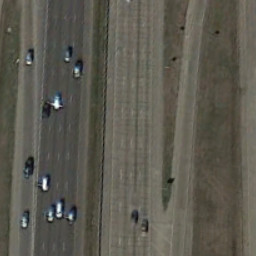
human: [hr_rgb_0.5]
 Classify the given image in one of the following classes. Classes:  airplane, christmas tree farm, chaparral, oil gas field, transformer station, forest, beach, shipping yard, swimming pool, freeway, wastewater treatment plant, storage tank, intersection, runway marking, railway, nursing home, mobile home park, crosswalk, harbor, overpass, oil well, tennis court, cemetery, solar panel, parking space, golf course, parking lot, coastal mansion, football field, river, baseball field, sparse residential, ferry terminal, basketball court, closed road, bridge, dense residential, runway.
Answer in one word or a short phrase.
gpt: freeway